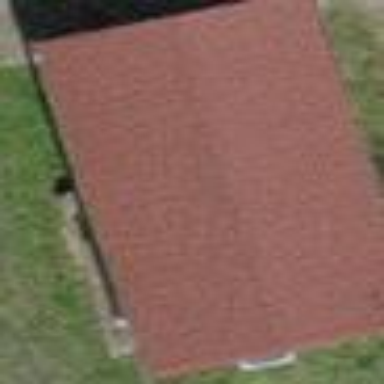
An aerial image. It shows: Shed building.